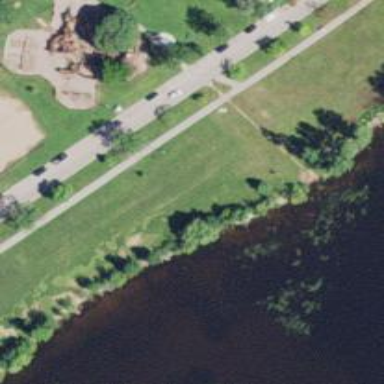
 perfect for leisurely sports activities."